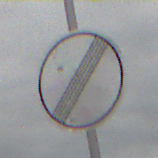
Verkehrszeichen: EndeSaemtlicherBegrenzungen
Umgebung: Outdoor, Nature
Tageszeit: MorningAfternoon
Wetter: Overcast
Licht: Natural
Jahreszeit: NotSpecified
Kontrast: LowContrast